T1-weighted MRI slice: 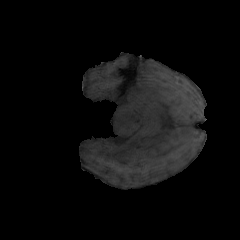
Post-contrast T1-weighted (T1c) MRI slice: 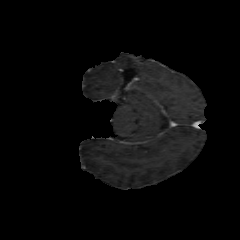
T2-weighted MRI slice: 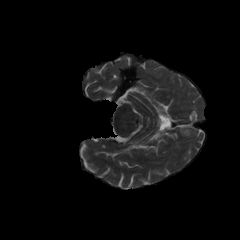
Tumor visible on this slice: no